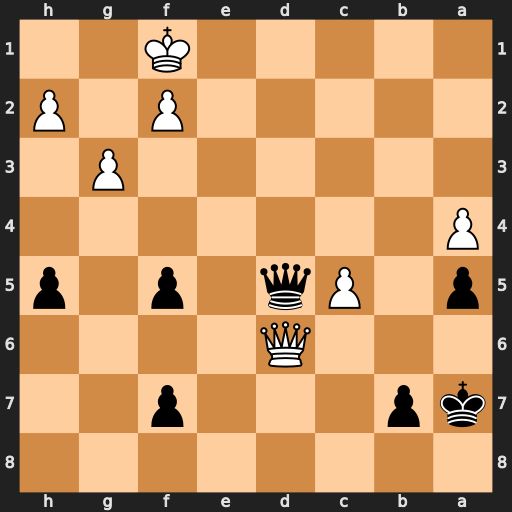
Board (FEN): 8/kp3p2/3Q4/p1Pq1p1p/P7/6P1/5P1P/5K2
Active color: b
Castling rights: -
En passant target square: -
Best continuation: Qxd6 cxd6 Kb6 Ke2 Kc6 Kd3 Kxd6 Kc4 Kc6